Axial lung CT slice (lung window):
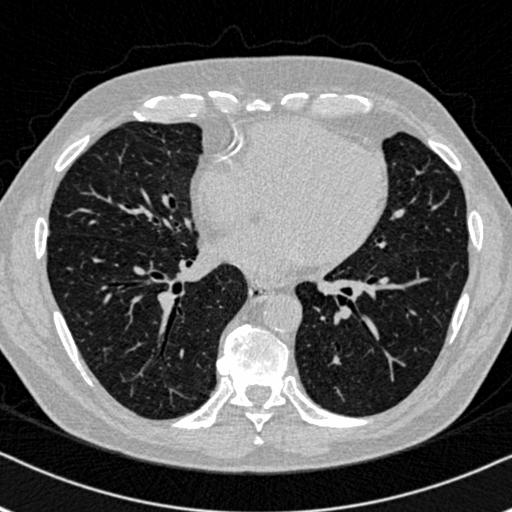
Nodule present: no